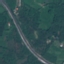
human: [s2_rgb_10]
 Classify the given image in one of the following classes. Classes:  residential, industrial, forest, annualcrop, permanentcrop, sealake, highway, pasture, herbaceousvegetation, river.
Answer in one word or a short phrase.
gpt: Highway